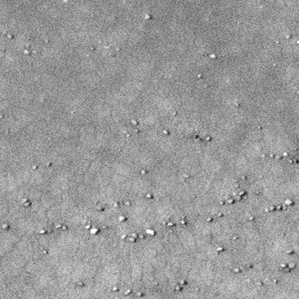
Label: frost